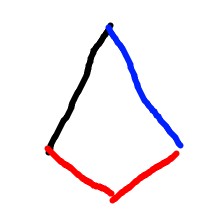
Shape: kite